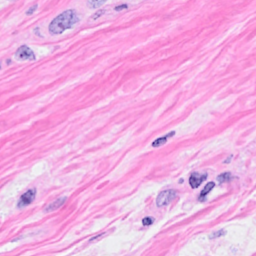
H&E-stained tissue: Breast